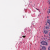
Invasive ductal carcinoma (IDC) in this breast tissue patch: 0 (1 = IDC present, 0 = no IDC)